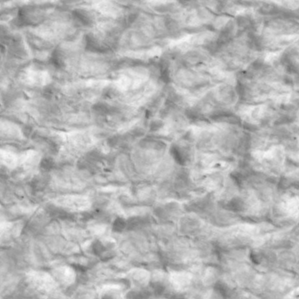
Label: non_frost